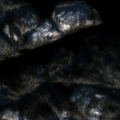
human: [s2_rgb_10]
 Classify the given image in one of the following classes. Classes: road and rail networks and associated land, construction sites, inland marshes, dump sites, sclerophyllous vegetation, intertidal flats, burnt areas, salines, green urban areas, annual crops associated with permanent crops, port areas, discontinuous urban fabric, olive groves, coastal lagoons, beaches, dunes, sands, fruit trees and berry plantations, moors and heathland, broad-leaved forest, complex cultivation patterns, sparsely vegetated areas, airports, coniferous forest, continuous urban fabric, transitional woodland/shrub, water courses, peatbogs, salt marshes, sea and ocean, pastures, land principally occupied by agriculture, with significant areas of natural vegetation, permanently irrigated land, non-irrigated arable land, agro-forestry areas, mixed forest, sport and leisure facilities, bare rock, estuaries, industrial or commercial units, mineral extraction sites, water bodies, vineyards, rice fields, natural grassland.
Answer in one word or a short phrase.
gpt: coniferous forest, mixed forest, water bodies